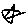
Label: star